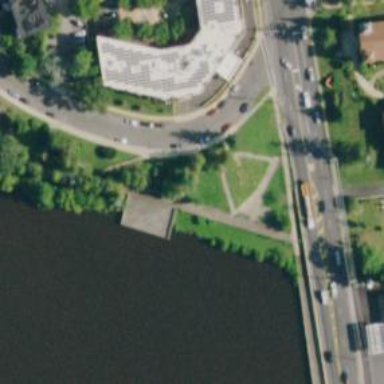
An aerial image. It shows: Path.